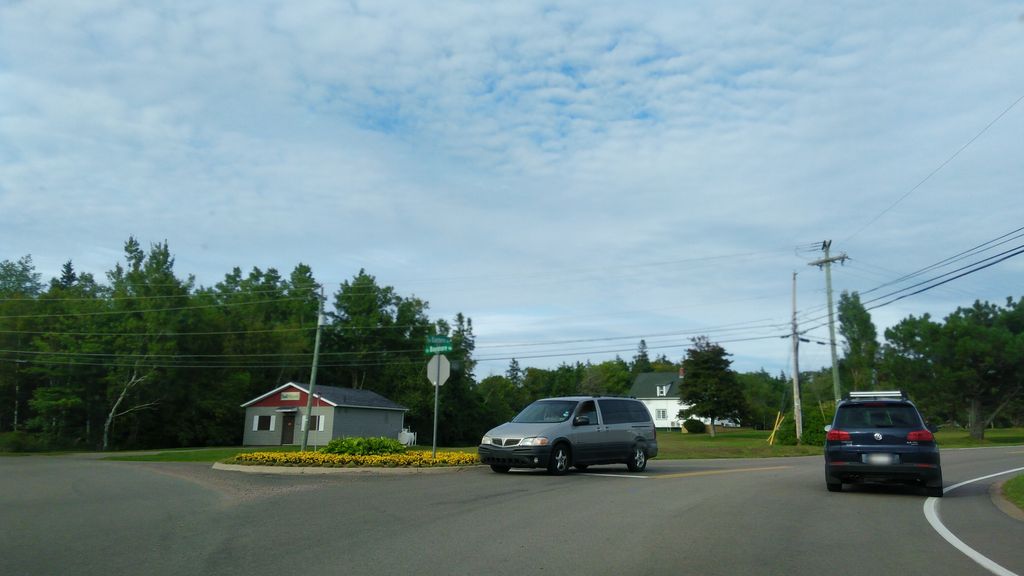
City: charlottetown